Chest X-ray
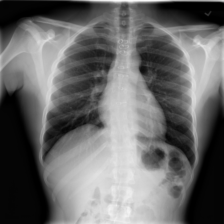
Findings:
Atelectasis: negative
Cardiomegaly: negative
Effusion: negative
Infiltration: negative
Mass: negative
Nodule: negative
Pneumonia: negative
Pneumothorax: negative
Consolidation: negative
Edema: negative
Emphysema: negative
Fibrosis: negative
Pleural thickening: negative
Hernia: negative